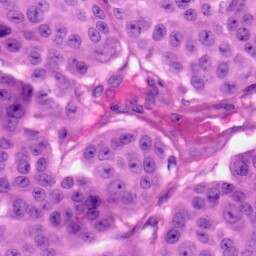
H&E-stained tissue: Skin